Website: walmart
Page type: cart
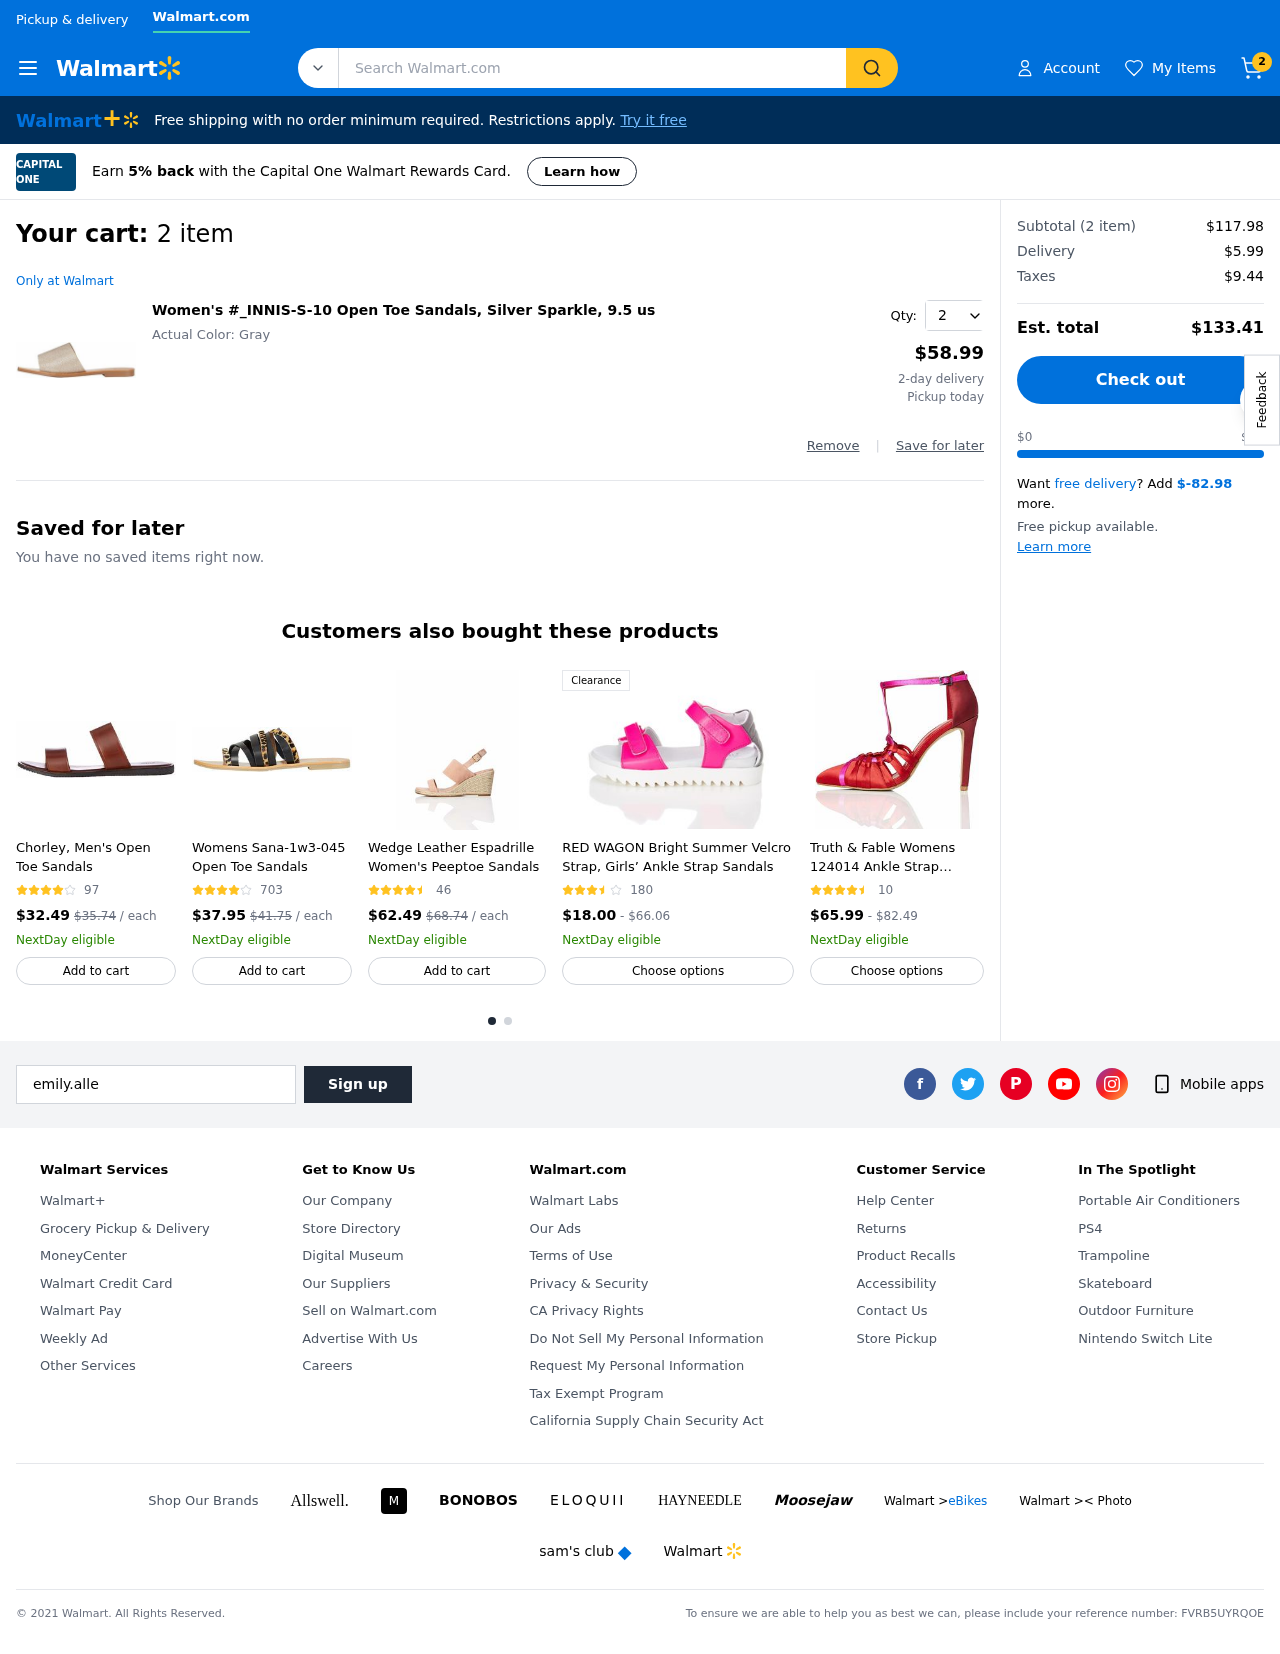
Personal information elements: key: PII_EMAIL
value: emily.allen@gmail.com
Product elements: key: PRODUCT1_NAME
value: Women's #_INNIS-S-10 Open Toe Sandals, Silver Sparkle, 9.5 us
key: PRODUCT1_PRICE
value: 58.99
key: PRODUCT1_QUANTITY
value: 2
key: PRODUCT2_NAME
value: Chorley, Men's Open Toe Sandals
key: PRODUCT2_NUM_RATINGS
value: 97
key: PRODUCT2_PRICE
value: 32.49
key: PRODUCT3_NAME
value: Womens Sana-1w3-045 Open Toe Sandals
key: PRODUCT3_NUM_RATINGS
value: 703
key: PRODUCT3_PRICE
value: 37.95
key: PRODUCT4_NAME
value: Wedge Leather Espadrille Women's Peeptoe Sandals
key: PRODUCT4_NUM_RATINGS
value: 46
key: PRODUCT4_PRICE
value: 62.49
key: PRODUCT5_NAME
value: RED WAGON Bright Summer Velcro Strap, Girls’ Ankle Strap Sandals
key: PRODUCT5_NUM_RATINGS
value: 180
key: PRODUCT5_PRICE
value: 18
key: PRODUCT6_NAME
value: Truth & Fable Womens 124014 Ankle Strap Sandals
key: PRODUCT6_NUM_RATINGS
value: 10
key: PRODUCT6_PRICE
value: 65.99
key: PRODUCT2_ORIGINAL_PRICE
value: $35.74
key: PRODUCT3_ORIGINAL_PRICE
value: $41.75
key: PRODUCT4_ORIGINAL_PRICE
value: $68.74
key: PRODUCT5_PRICE_MAX
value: $66.06
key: PRODUCT6_PRICE_MAX
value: $82.49
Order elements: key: ORDER_NUM_ITEMS
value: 2
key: ORDER_NUM_ITEMS
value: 2 item
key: ORDER_SUBTOTAL
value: $117.98
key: ORDER_SHIPPING_COST
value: $5.99
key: ORDER_TAX
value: $9.44
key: ORDER_TOTAL
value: $133.41
Search elements: key: HEADER_SEARCH
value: Search Walmart.com